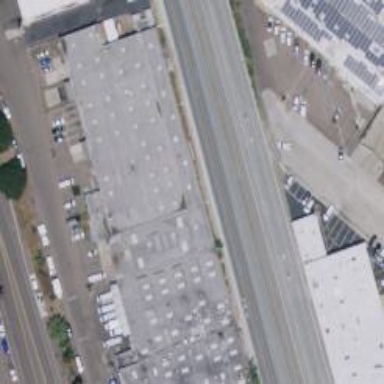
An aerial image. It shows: Industrial building.